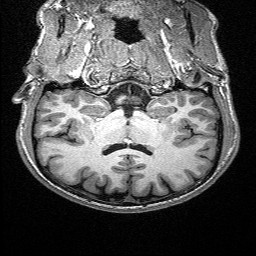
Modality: T1w
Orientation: sagittal
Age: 25
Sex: male
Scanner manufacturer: siemens
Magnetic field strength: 3 T
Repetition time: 2.4 s
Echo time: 0.03 s